Question: Here is the Put call (note: I have done this the traditional non Microsoft API way as well, same result).
'''
response = httpClient.Put(uriTemplate, contentType, CreateContentFromObject(obj));
'''
Then I debug into the service which ends up showing the following:

Here is my object
'''
[System.CodeDom.Compiler.GeneratedCodeAttribute("System.Xml", "4.0.30319.1")]
[System.Diagnostics.DebuggerStepThroughAttribute()]
[System.Xml.Serialization.XmlTypeAttribute(TypeName = "Dog", AnonymousType = true, Namespace = "http://schemas.datacontract.org/2004/07/DowCorning.BusinessObjects")]
[System.Xml.Serialization.XmlRootAttribute(DataType = "Dog", Namespace = "http://schemas.datacontract.org/2004/07/DowCorning.BusinessObjects", IsNullable = false)]
public class Dog
{
public string FurColor { get; set; }
public int Weight { get; set; }
public string Temperment { get; set; }
public string Tricks { get; set; }
public string Breed { get; set; }
}
'''
here is my contract
'''
[OperationContract(Name = "http://www.company.com/dog")]
[WebInvoke(ResponseFormat = WebMessageFormat.Xml, UriTemplate = "dog", Method = "PUT")]
Dog Doggy(Dog updateDog);
'''
Any help on figuring out why the data loss is occuring would be greatly appreciated.
NOTE: If I execute the PUT through fiddler, there is no issue...
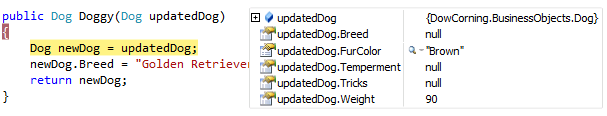
Answer: This was a serialization issue
I utilized the [Order] attributes on my data member and this resolved my issue.